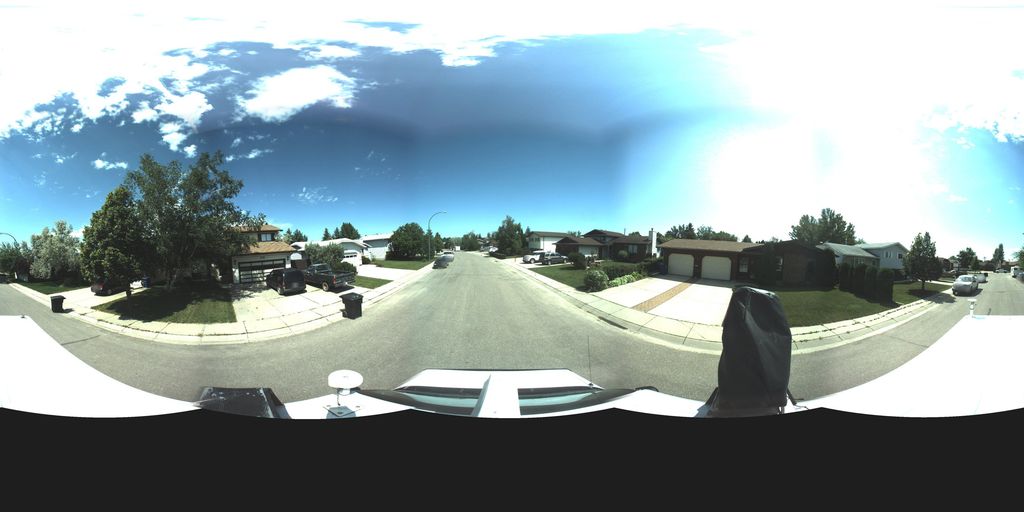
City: saskatoon